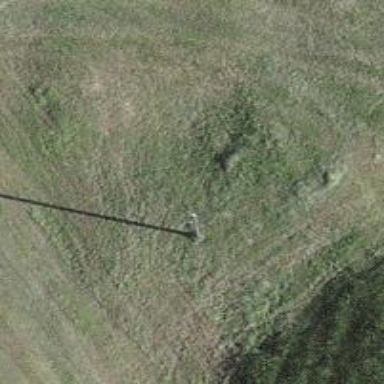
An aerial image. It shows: Utility pole as the man-made structure.